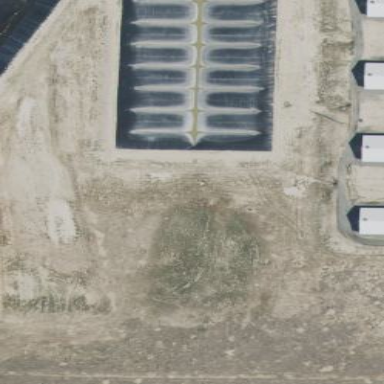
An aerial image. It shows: Digester building.